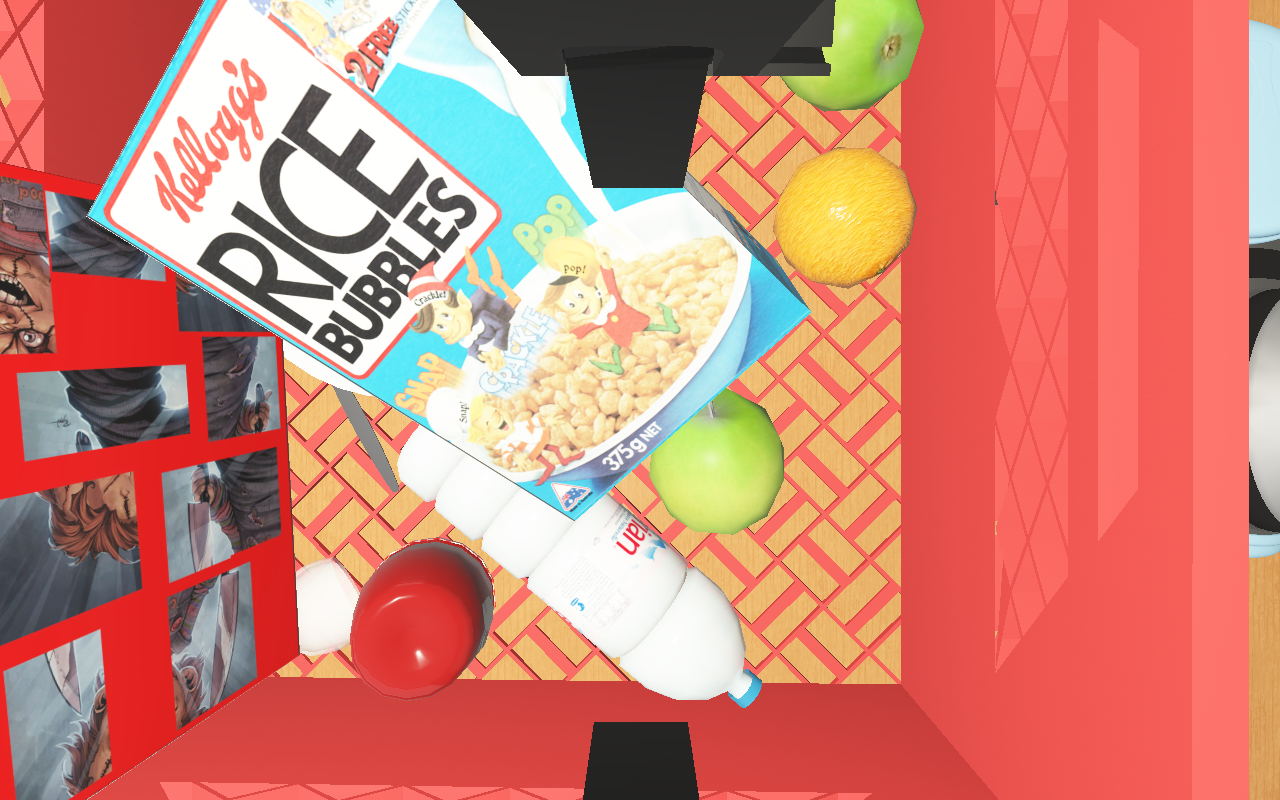
Objects in the scene:
carafe
water bottle
apple
apple
orange
orange
jam jar
cereal box
biscuit box